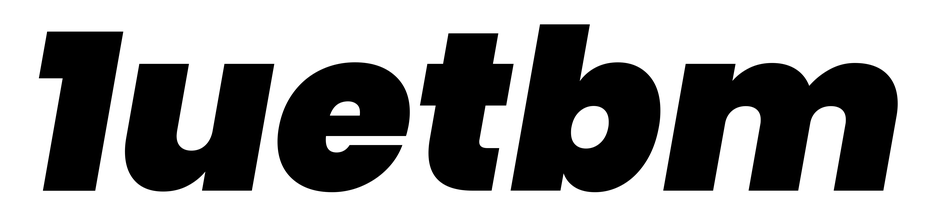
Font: Poppins-BlackItalic